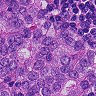
Metastatic tissue present: yes